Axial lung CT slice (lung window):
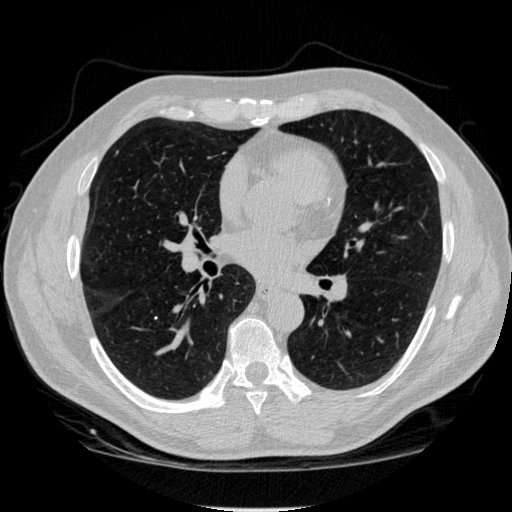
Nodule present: no